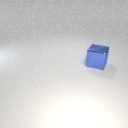
large blue metal cube